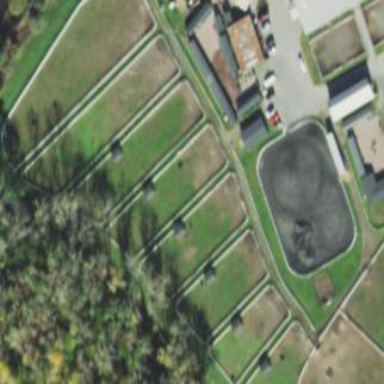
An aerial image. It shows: Fence surrounding area for equestrian sports and animal keeping.